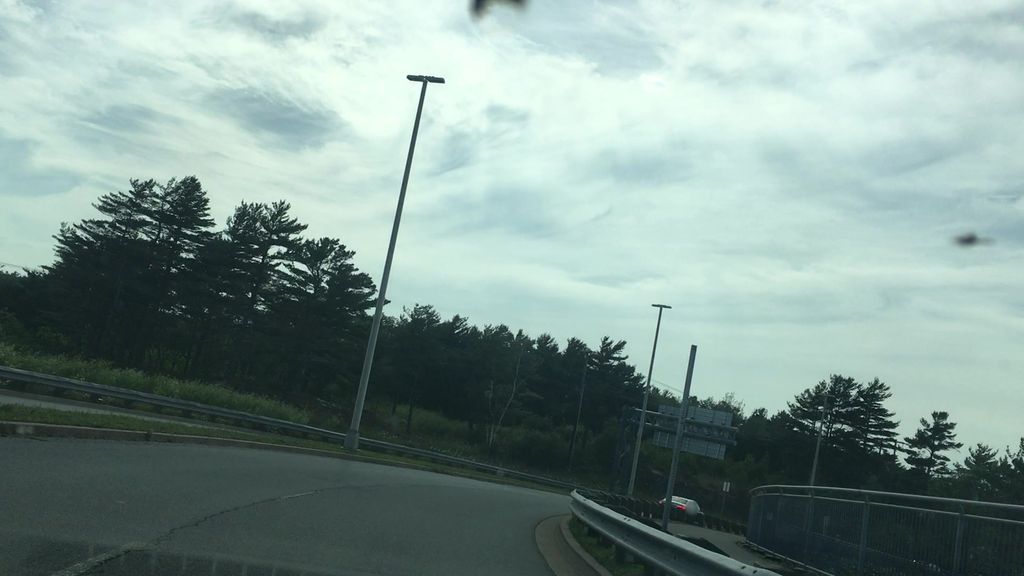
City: halifax